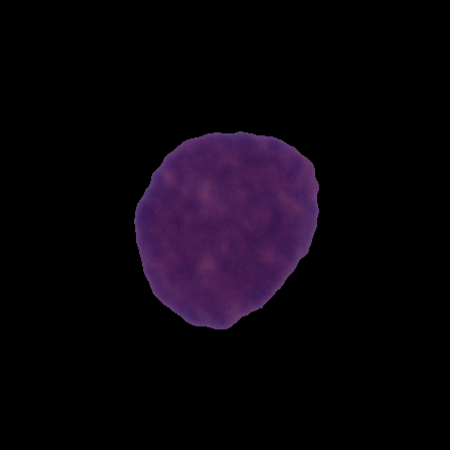
Label: healthy